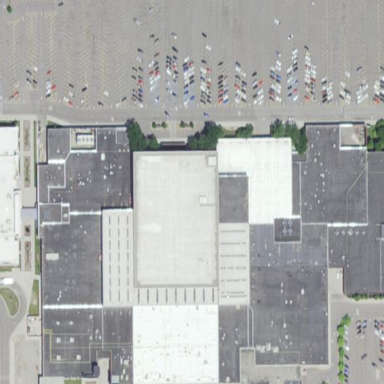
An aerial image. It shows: Mall building.